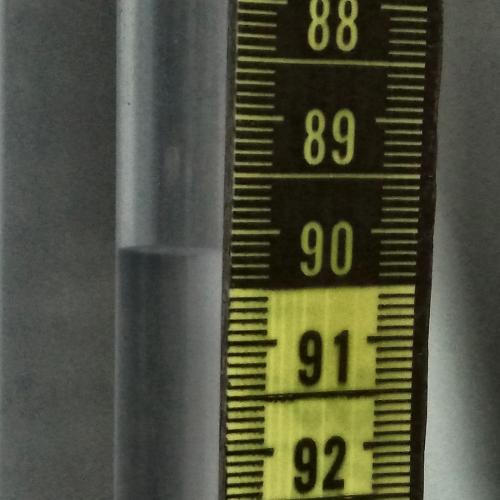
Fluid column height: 90.2 cm